Question: Count the number of objects in the diagram.
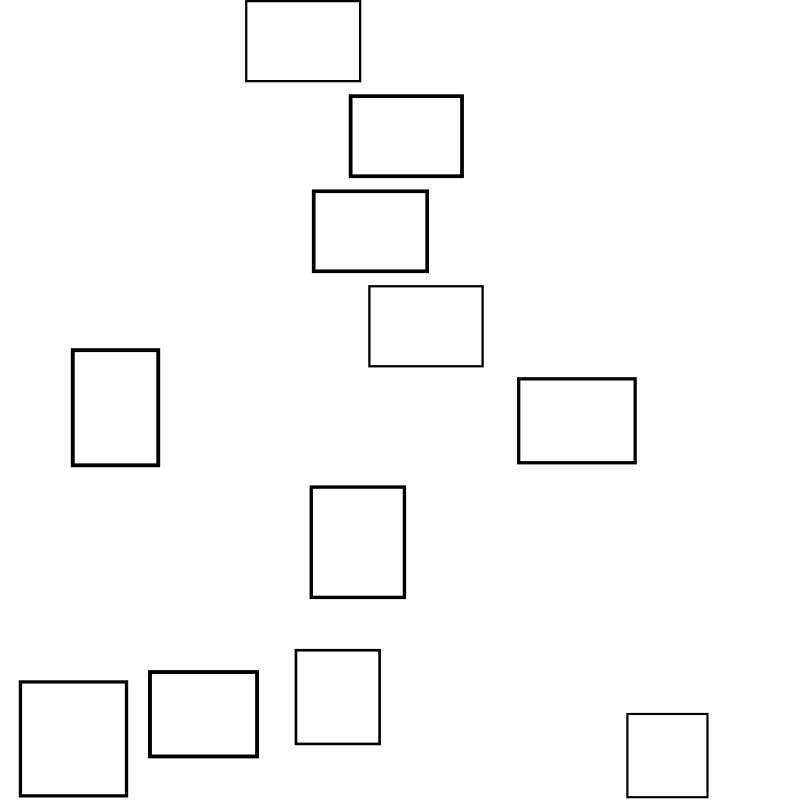
Answer: 11